Question: I installed the Remote Server Administration Tools for Windows 8.1 (<URL> expecting that this would populate the GAC with the Microsoft.GroupPolicy assemblies.
The tools themselves installed successfully, however the expected assemblies are not in the GAC.
I have repeated the exercise with the Windows 7 tools (<URL> and those assemblies do appear in the GAC following installation.
Has anyone else experienced the same issue? If so, how did you resolve it?
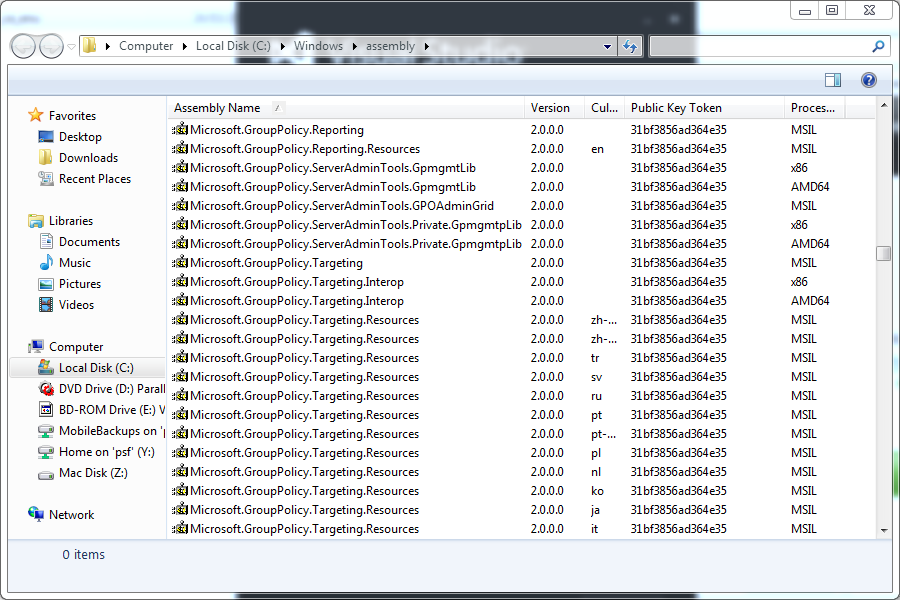
Answer: You are just looking in the wrong location, the screen-shot shows the GAC for the v2 runtime. Stored in c:\windowsssembly. You however downloaded a Win8.1 program, it almost certainly uses .NET 4.5 since that's the version that's pre-installed on Win8.
Which uses a different GAC, the v4 version is located in c:\windows\microsoft.netssembly. There is no shell extension for it that flattens the view, you can see the directories in the GAC as-is. Easy enough to navigate, the GAC structure isn't very complicated.
Of course you'll have to target .NET 4.x in your project to use these assemblies. And keep in mind that it still might favor local deployment instead of the GAC, you'll have to look in the install directory as well. I didn't try it.